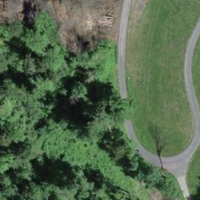
EUNIS habitat code: 44
Species observed at this site:
Corvus corone
Cyanistes caeruleus
Turdus philomelos
Sturnus vulgaris
Troglodytes troglodytes
Fringilla coelebs
Falco peregrinus
Buteo buteo
Columba palumbus
Turdus merula
Poecile palustris
Dryocopus martius
Milvus milvus
Picus viridis
Corvus corax